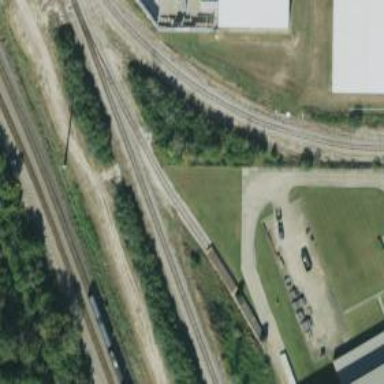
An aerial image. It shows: Wedge used for railway derailment.